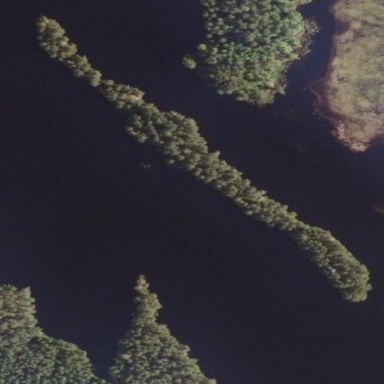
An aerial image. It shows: Islet covered with needle-leaved woodland.